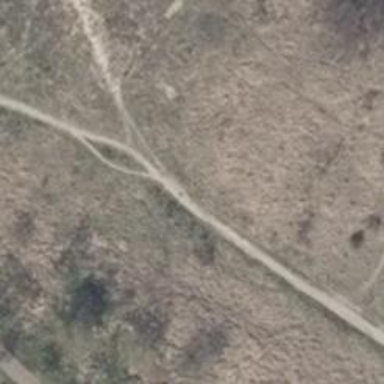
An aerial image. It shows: Path on the ground.